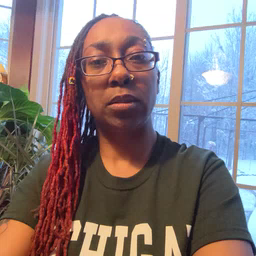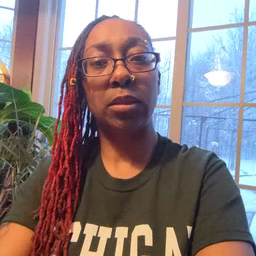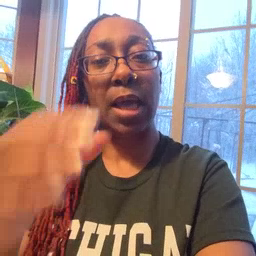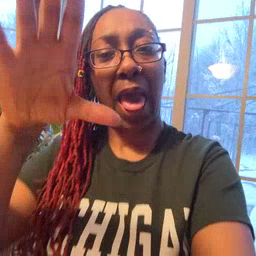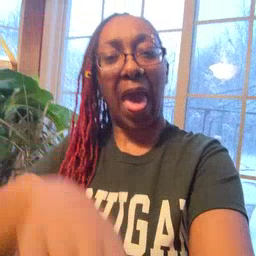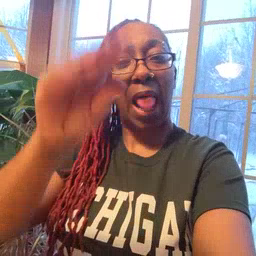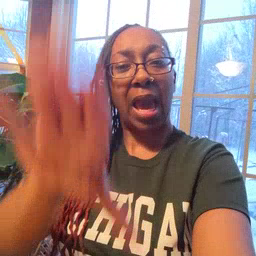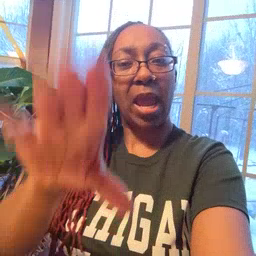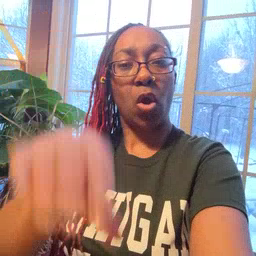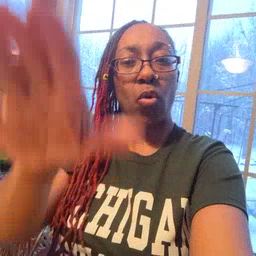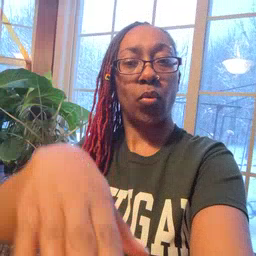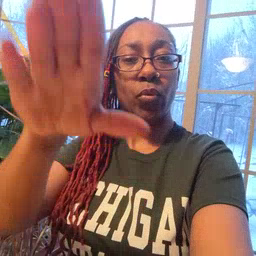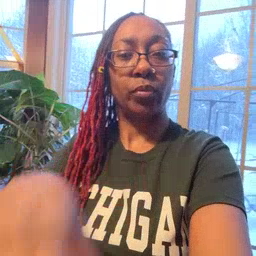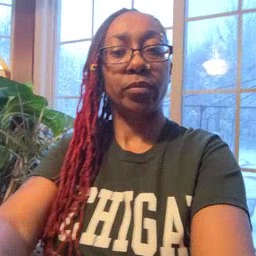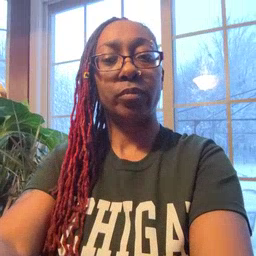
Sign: alligator